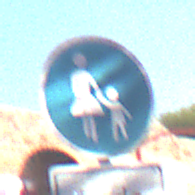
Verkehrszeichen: Gehweg
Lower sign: HinweisDurchVerbaleAngabe2
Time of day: MorningAfternoon
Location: Outdoor (Special)
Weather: PartlyCloudy
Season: NotSpecified
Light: Natural